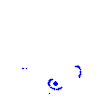
Particle: proton